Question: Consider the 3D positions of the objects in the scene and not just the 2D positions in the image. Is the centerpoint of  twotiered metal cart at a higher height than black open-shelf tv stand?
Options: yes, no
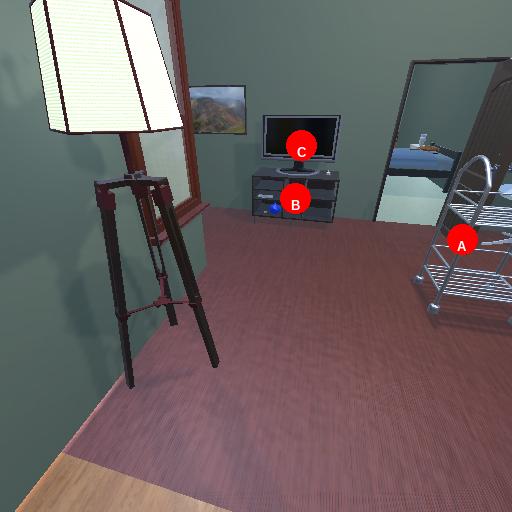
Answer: yes